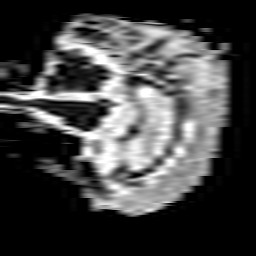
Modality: ADC
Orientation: sagittal
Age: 79
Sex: female
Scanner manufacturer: philips
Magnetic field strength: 3 T
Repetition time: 4.385 s
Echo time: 0.06024 s